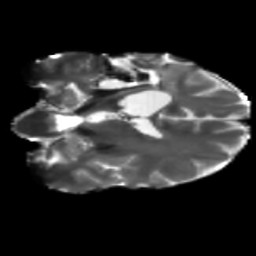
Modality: T2w
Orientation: coronal
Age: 42
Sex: male
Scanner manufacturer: siemens
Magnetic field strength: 3 T
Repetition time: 5.25 s
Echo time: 0.08 s